Question: I have an application written in Delphi XE3 (Originally Delphi 7) with a MySQL database. It was running on 5 computers on a network. Two of the computers were on windows 7 while 3 were still windows XP. The client recently upgraded the 3 windows XP computers to windows 7 x64 (3 brand-new identical machines). The program is running fine on one of the new computers but on the other 2 I get the error message "A problem caused the program to stop working. Windows will close the program and notify you if a solution is available". The program seems to crash at the end of the FormActivate procedure after it had verified the password and connected to the database. The MySQL server is up and running. I can access the database on the problem machines locally and remotely successfully.
I have searched the Internet and some websites suggest that this error is a protective mechanism from Windows triggered by a thread to system files, indefinite loops or memory problems - none of which are applicable to my program.
I have since reformatted the 2 problem computers and reinstalled Windows 7 again but it did not solve the problem.
The DependencyWalker output on both problem and working machines (and on my development machine) are identical :
> Error: At least one module has an unresolved import due to a missing export function in an implicitly dependent module.Error: Modules with different CPU types were found.
With regard to different CPU types - in all instances the application is x86 and the rest of the modules are x64. This could be a 32-bit-64-bit problem but the program is running on all the machines except for 2 problem machines.
The Windows Event Viewer reports the following error:
> Faulting application name: February_2014.exe, version: 1.0.0.0, time stamp: 0x52fa3b19Faulting module name: KERNELBASE.dll, version: 6.1.7601.18229, time stamp: 0x51fb1116Exception code: 0x0eedfadeFault offset: 0x0000c41fFaulting process id: 0x1510Faulting application start time: 0x01cf28a57840f88dFaulting application path: C:\dgpa dgr\February_2014.exeFaulting module path: C:\Windows\syswow64\KERNELBASE.dllReport Id: bd26ca27-9498-11e3-9479-7c050710b013
I have searched the Internet (and Stackoverflow) for KERNELBASE.dll but could not find anything useful.
I have asked for help on Windows Technet without success
<URL>
The program is running without the hitch on my Windows 7 x64 development machine so I cannot replicate the problem/error that I am experiencing at my client. Has anybody had a similar problem? Any suggestions for the cause/trigger of the Error and how to solve it?
UPDATE
I got the following report from madExcept but I have no idea what it means

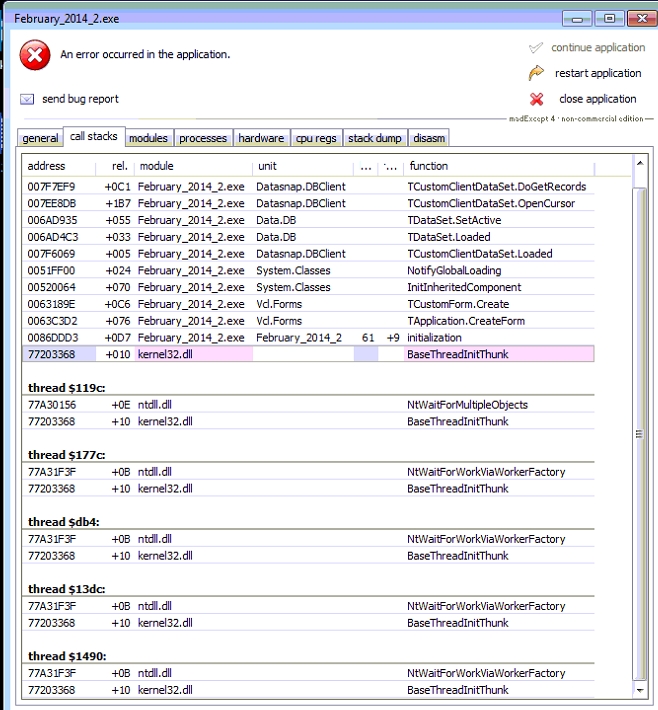
Answer: If you include a ClientDataSet in your application you need to deploy 'midas.dll' with your application, or you have to manually add the 'MidasLib' unit to your project's uses clause (for example)
'''
program Project1;
uses
MidasLib,
Forms,
Unit1 in 'Unit1.pas' {Form1};
'''
For a detailed explanation see the <URL> on the topic.